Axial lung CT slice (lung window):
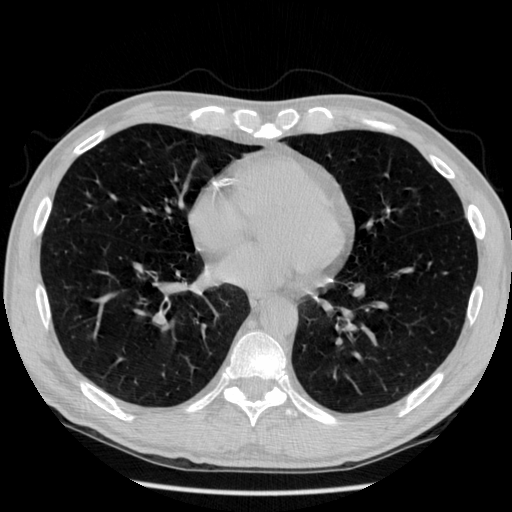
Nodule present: no